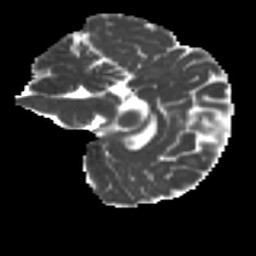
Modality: MD
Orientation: sagittal
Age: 34
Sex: female
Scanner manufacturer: ge
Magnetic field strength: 3 T
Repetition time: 7.8 s
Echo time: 0.0606 s